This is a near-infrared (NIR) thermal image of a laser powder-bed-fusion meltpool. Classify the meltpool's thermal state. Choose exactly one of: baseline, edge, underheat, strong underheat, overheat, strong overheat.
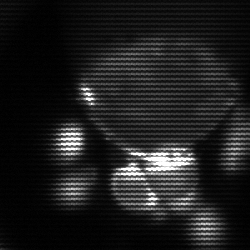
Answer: edge